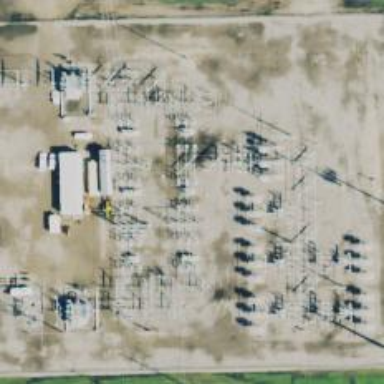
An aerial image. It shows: Switch for power supply.